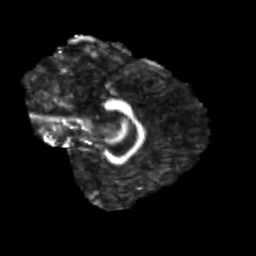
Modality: FA
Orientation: sagittal
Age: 25
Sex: male
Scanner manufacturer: siemens
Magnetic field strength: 3 T
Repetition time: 3.5 s
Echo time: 0.104 s